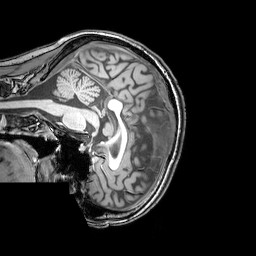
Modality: T1w
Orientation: sagittal
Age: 24
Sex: female
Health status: healthy
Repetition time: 0.081 s
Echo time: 0.037 s